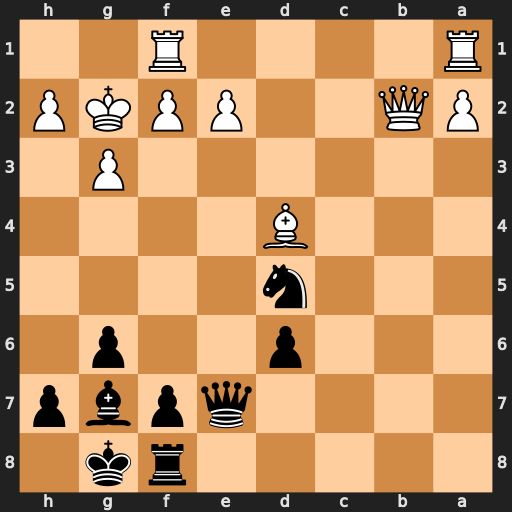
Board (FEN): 5rk1/4qpbp/3p2p1/3n4/3B4/6P1/PQ2PPKP/R4R2
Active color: b
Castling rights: -
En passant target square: -
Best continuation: Qe4+ f3 Qxd4 Qxd4 Bxd4